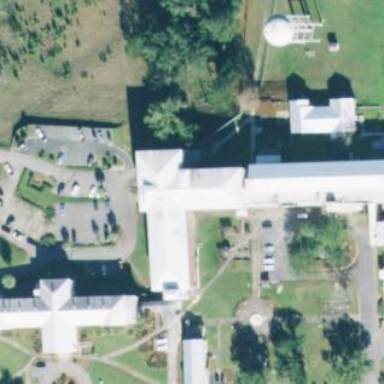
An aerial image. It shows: Hospital building.